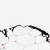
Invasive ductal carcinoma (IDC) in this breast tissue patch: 0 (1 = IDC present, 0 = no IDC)